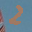
Label: 2